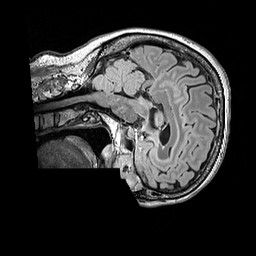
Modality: FLAIR
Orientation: sagittal
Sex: female
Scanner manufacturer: siemens
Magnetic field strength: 3 T
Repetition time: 5 s
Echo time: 0.395 s